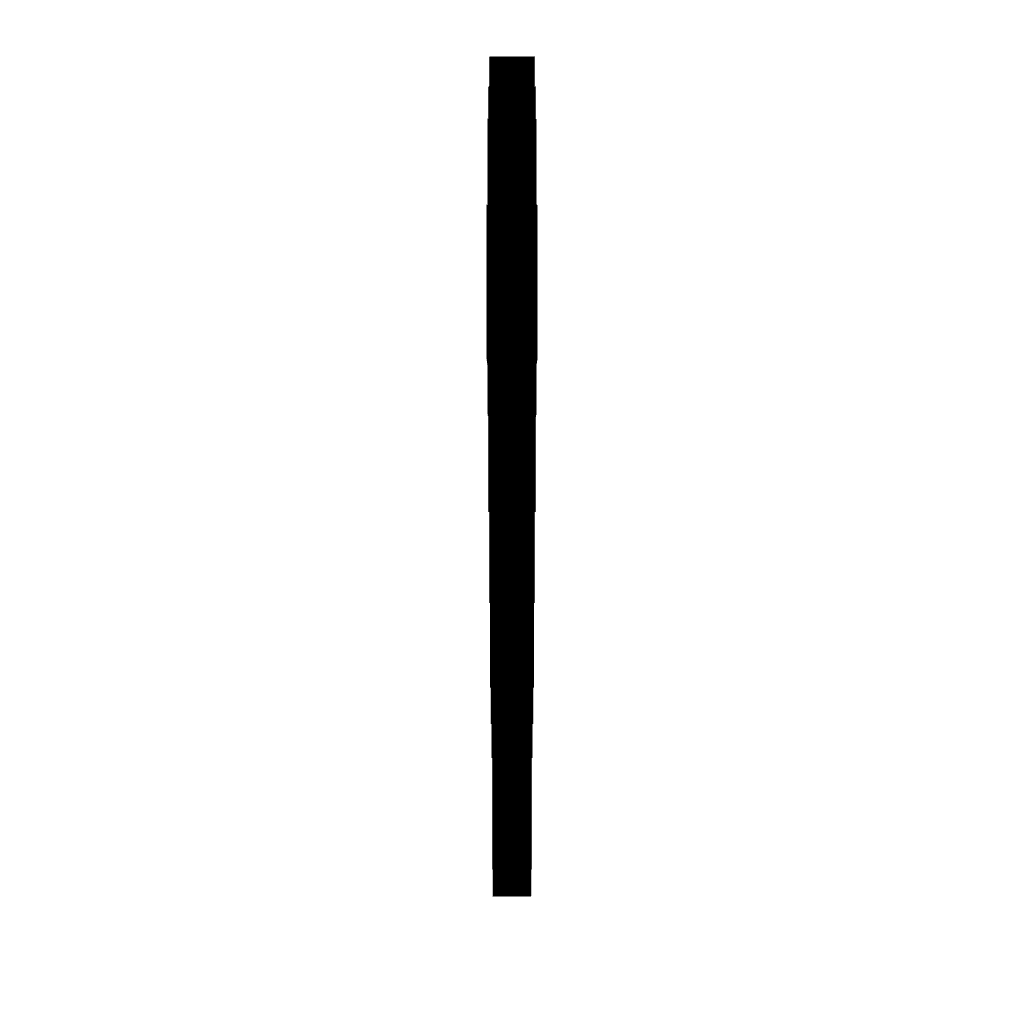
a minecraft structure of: Pokemon! bad low quality